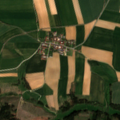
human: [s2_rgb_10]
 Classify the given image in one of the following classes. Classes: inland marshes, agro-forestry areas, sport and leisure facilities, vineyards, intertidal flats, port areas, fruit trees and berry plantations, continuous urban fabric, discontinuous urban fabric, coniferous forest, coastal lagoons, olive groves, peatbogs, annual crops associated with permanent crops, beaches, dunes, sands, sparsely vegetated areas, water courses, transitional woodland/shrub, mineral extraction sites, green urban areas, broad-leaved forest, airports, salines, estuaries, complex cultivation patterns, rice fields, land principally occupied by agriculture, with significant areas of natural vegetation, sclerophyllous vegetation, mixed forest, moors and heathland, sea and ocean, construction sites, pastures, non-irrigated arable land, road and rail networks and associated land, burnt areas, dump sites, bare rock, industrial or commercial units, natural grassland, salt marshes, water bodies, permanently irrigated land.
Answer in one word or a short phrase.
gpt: non-irrigated arable land, land principally occupied by agriculture, with significant areas of natural vegetation, coniferous forest